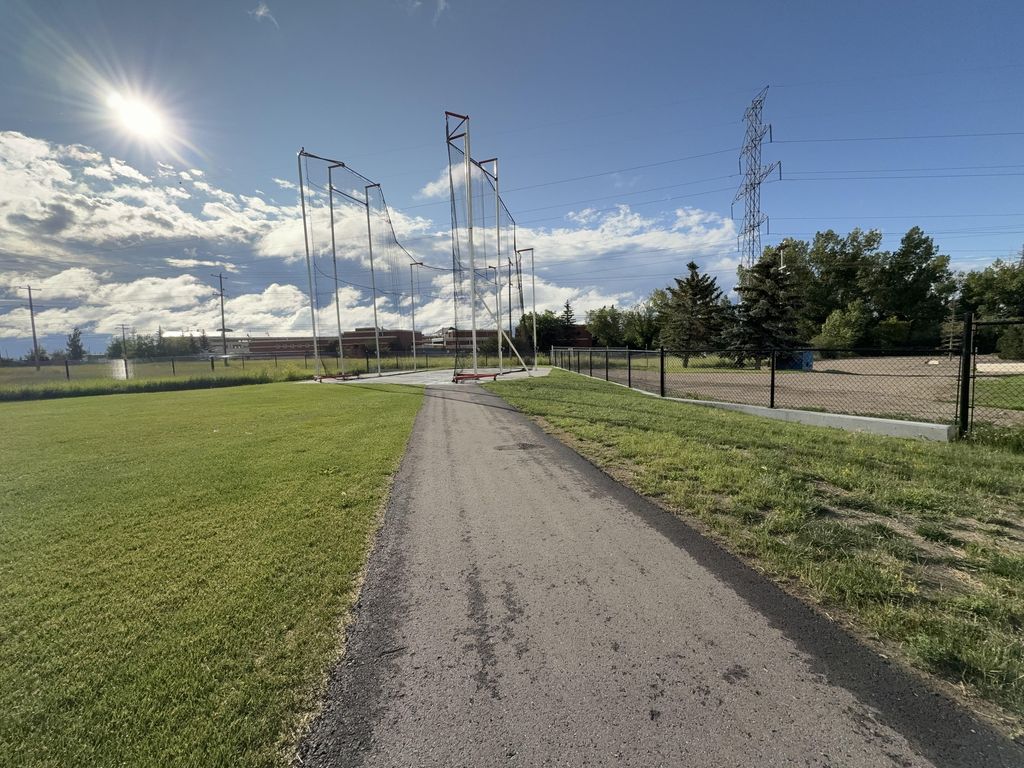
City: calgary